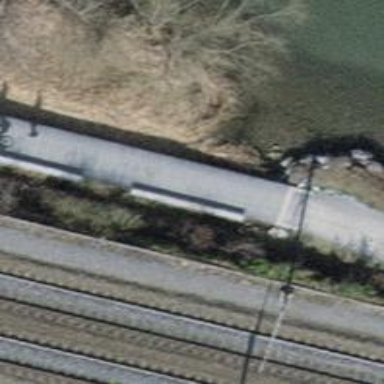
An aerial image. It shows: Culvert tunnel.